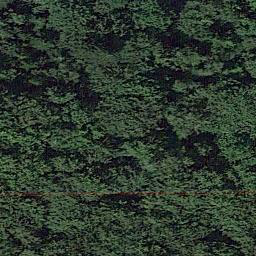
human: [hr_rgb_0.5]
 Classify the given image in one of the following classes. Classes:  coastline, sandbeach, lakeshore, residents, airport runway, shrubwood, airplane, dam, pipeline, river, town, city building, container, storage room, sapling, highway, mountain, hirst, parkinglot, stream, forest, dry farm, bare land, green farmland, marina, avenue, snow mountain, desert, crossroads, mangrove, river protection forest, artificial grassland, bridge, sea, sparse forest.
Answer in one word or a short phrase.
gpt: forest